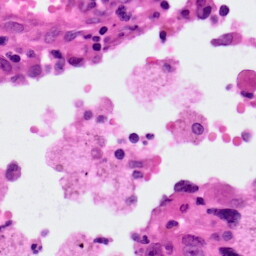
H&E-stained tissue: Lung